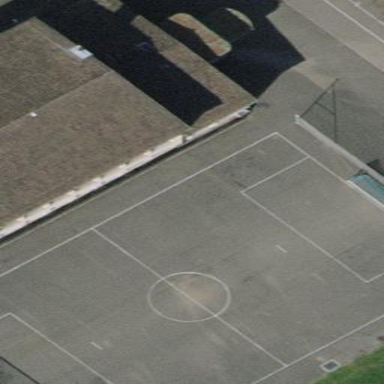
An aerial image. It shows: Soccer field with asphalt surface.